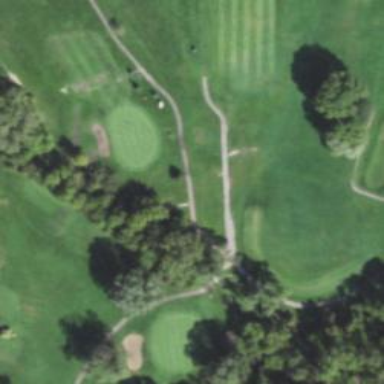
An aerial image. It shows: View of golf hole.